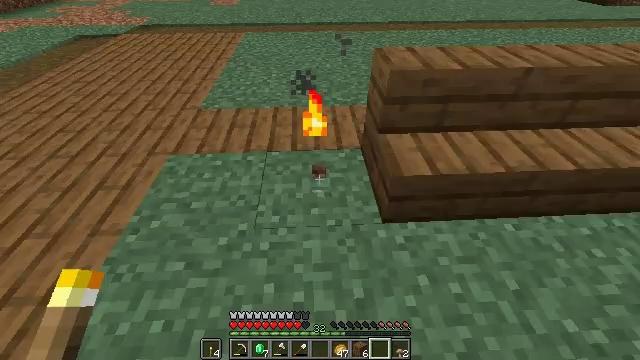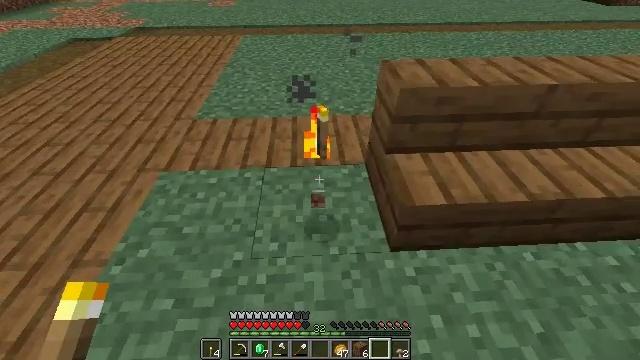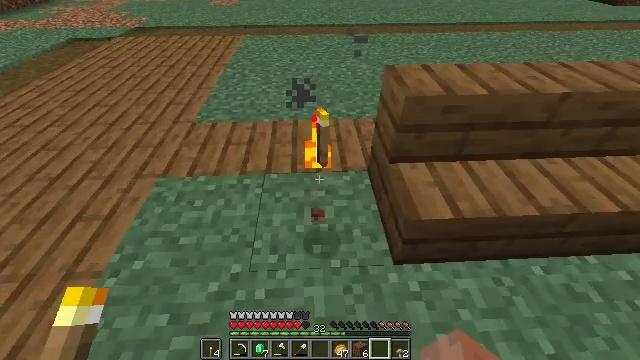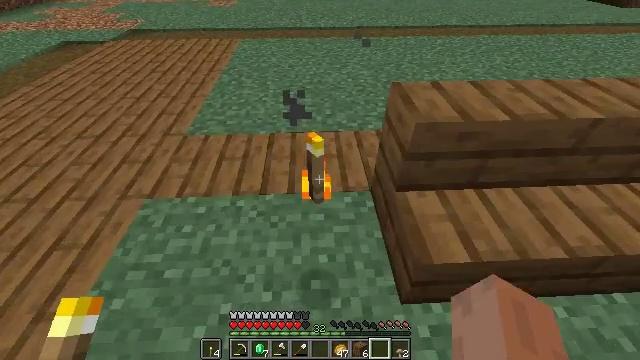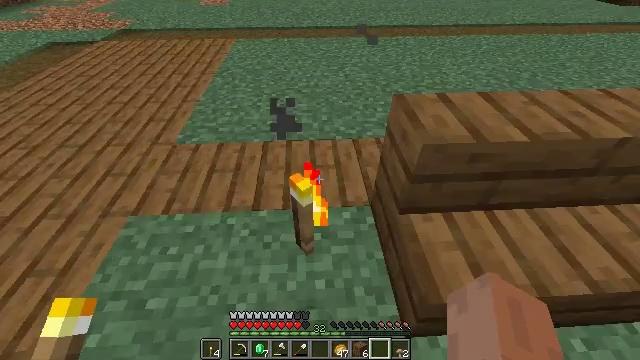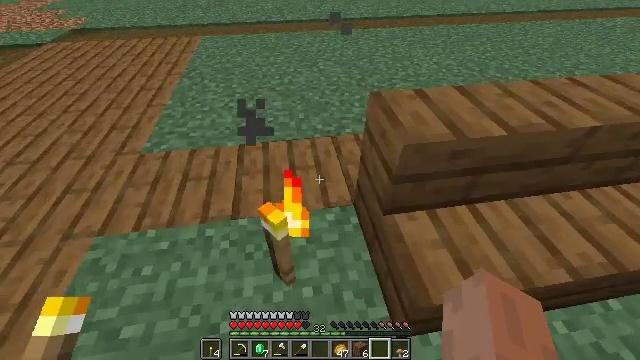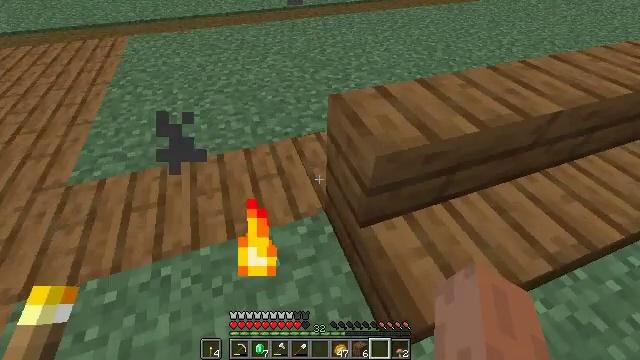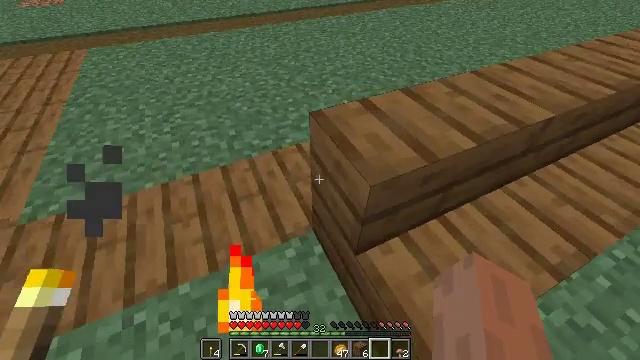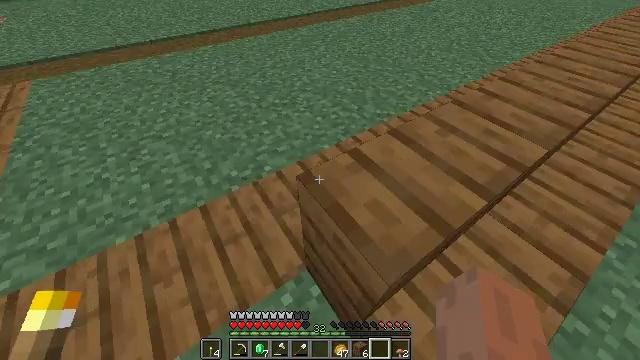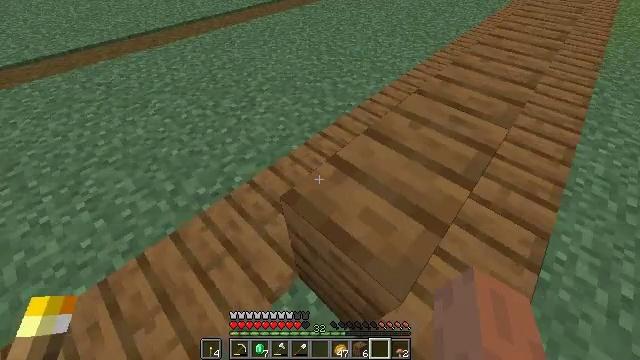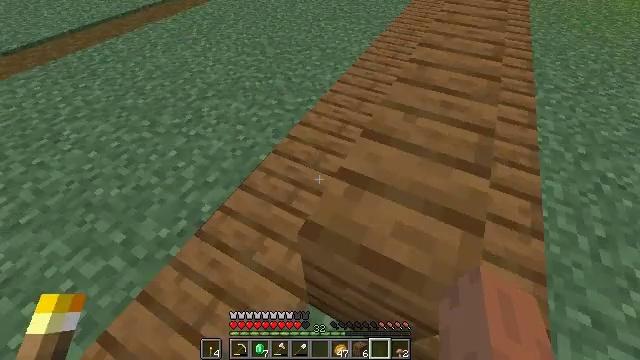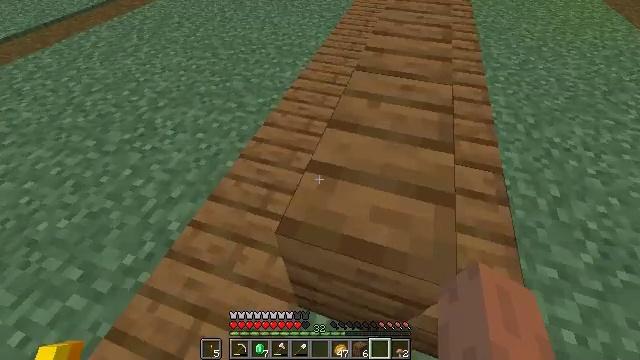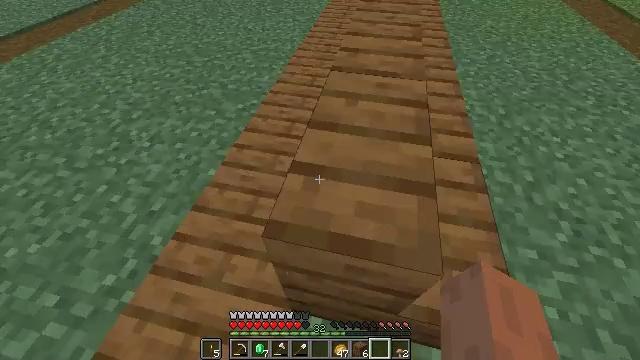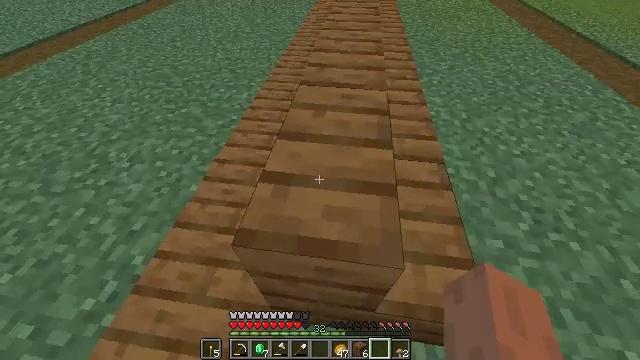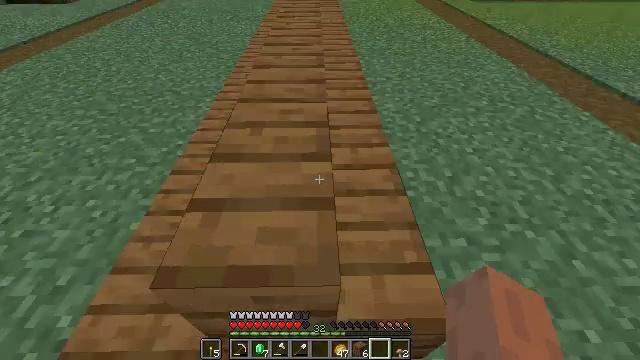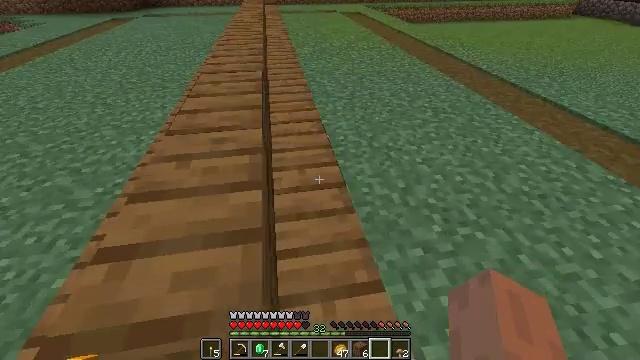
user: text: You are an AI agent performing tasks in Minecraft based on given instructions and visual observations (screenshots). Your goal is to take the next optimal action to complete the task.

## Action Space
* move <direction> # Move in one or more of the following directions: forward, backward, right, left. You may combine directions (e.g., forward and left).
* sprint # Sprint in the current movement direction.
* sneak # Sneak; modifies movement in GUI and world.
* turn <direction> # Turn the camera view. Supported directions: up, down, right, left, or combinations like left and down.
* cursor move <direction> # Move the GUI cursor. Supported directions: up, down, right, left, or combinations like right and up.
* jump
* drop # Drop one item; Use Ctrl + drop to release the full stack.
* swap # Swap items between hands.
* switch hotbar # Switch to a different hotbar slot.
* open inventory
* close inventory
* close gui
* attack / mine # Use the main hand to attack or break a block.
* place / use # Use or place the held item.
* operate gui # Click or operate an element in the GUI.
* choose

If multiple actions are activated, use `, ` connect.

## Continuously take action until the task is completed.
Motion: motion action
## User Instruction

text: Open a crafting table to craft spruce stairs.
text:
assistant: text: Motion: move forward
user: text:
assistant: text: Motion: move forward
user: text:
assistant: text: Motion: move forward
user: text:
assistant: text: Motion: move forward
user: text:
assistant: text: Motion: move forward, turn right and down
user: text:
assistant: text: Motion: move forward, sprint, turn right and down
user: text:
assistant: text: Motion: move forward, sprint, turn right
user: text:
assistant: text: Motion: move forward, sprint, turn right and down
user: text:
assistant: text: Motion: move forward, sprint, turn right and down
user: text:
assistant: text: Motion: move forward and move right, turn right
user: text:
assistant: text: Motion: move forward and move right, turn right
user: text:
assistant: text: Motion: move forward and move right, turn right
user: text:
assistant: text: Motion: move forward and move right, turn right and up
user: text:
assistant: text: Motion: move forward and move right, turn right and up
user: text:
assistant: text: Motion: move forward and move right, turn right and up
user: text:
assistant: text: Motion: move forward and move right, sprint, turn right and up
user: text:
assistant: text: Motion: move forward and move right, sprint, turn right and up
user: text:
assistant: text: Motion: move forward and move right, sprint, turn right and up
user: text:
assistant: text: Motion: move forward and move right, sprint, turn up
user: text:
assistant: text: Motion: move forward and move right, sprint, turn up
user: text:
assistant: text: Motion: move forward and move right, turn right
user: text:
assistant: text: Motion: move forward and move right
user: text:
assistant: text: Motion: move forward and move right
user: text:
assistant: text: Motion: move forward and move right, sprint
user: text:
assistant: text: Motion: move forward and move right, sprint
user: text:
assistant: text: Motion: move forward and move right, sprint
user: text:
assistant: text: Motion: move forward and move right, sprint, turn right
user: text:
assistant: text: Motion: move forward and move right, turn right
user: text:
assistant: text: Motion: move forward, turn right
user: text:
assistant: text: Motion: move forward, sprint, turn right